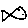
Label: fish